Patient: sex F, age 28
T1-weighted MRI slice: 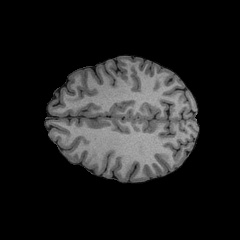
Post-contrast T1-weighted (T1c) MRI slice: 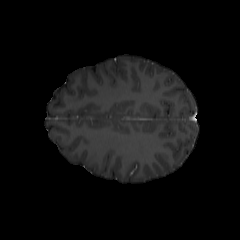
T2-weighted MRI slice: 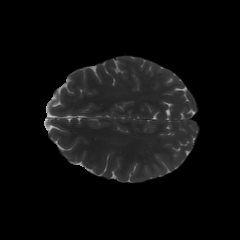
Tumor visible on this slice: no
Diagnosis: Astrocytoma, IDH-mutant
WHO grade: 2